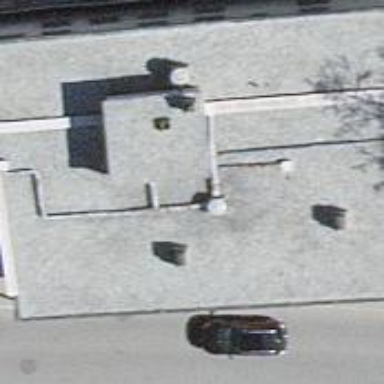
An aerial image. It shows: Restaurant.